Question: How do I get the cell indicies of an item selected from a drop down list in Excel?
As an example of what I am trying to do consider the screenshot below. I want to allow a user to select a date from the drop down list, and then have the number adjacent to that date appear under the column headed "Corresponding number".

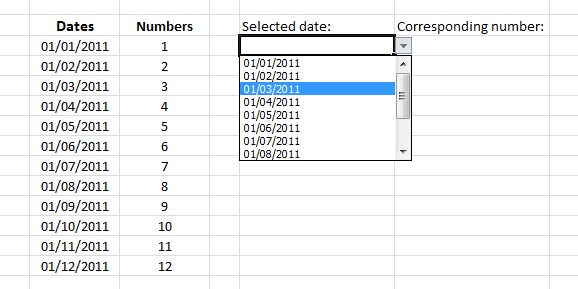
Answer: Try 'VLOOKUP', assuming dates are in 'A2:A13' and numbers in 'B2:B13' use this formula in 'D2'
'=IF(C2="","",VLOOKUP(C2,A$2:B$13,2,0))'